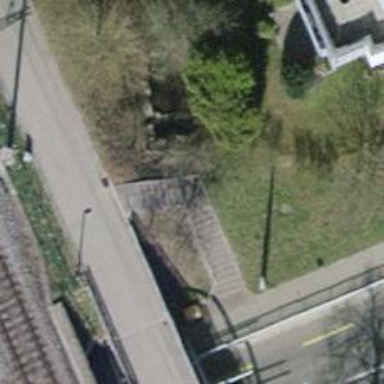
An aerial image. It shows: Asphalt steps along the road.